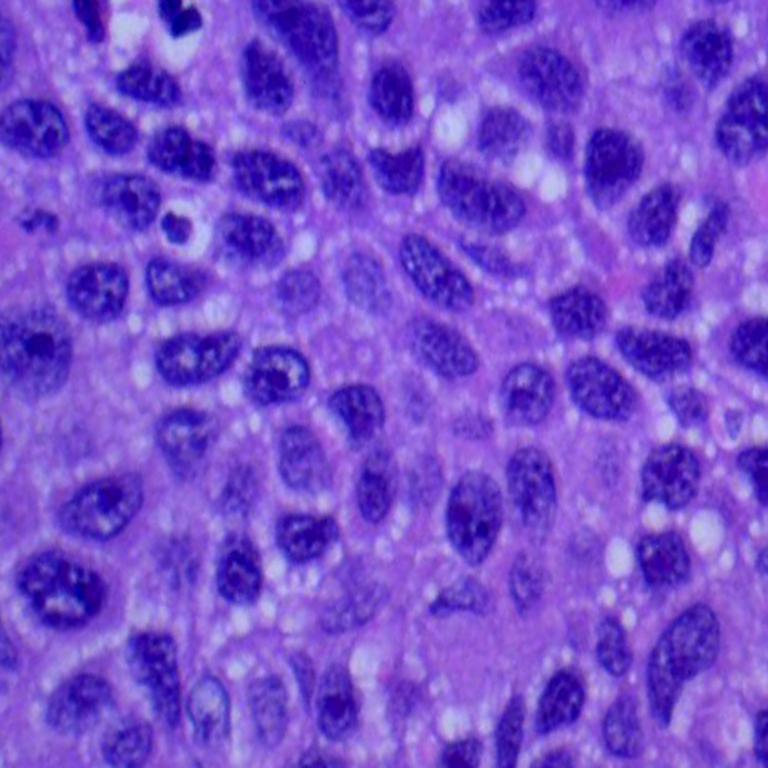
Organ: lung
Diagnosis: squamous carcinomas